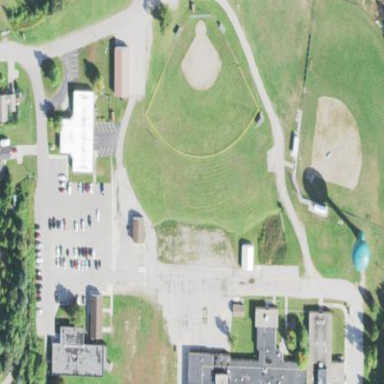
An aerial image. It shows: Baseball pitch for leisure land.